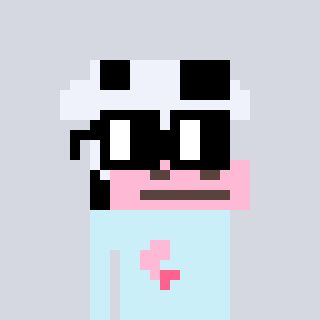
a pixel art character with square black glasses, a cow-shaped head and a cold-colored body on a cool background